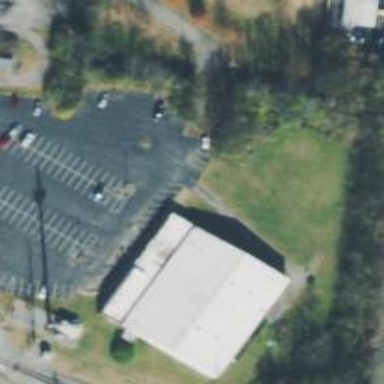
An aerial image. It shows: Building housing bowling alley.